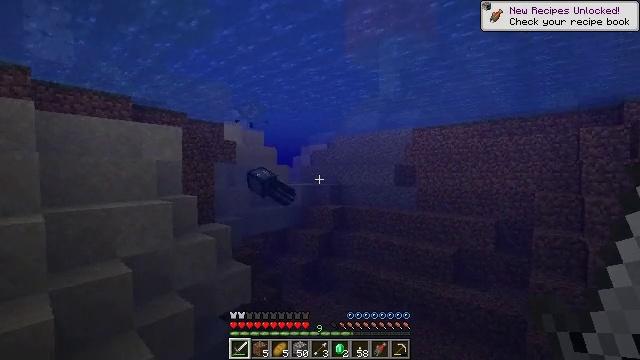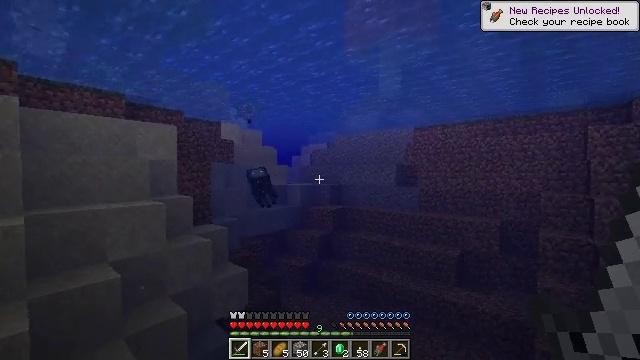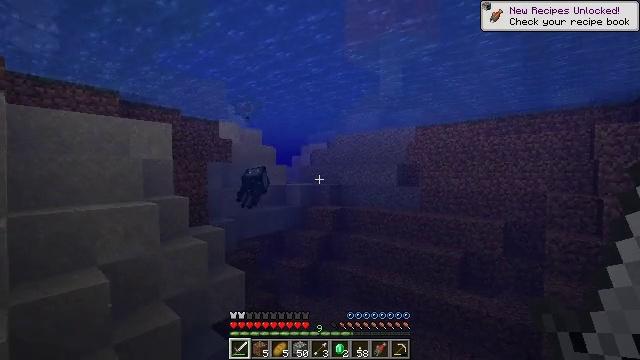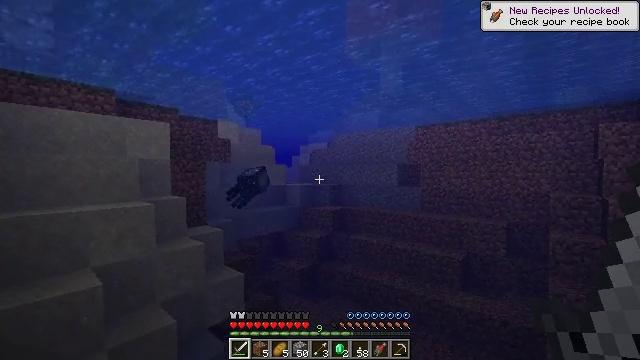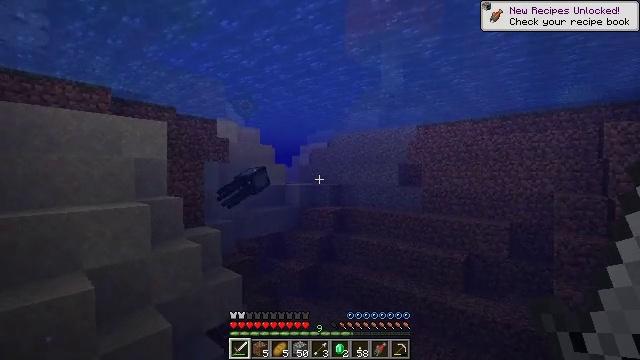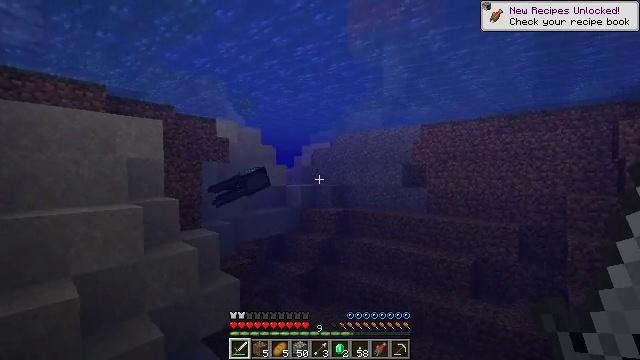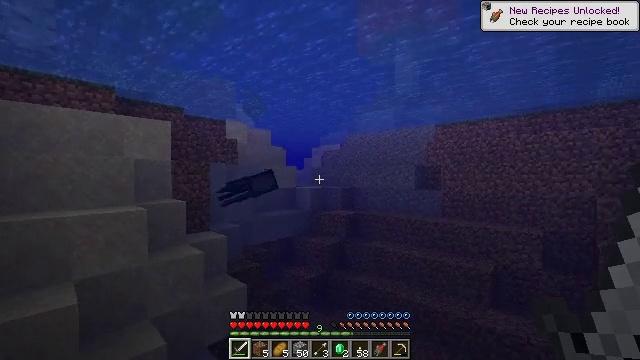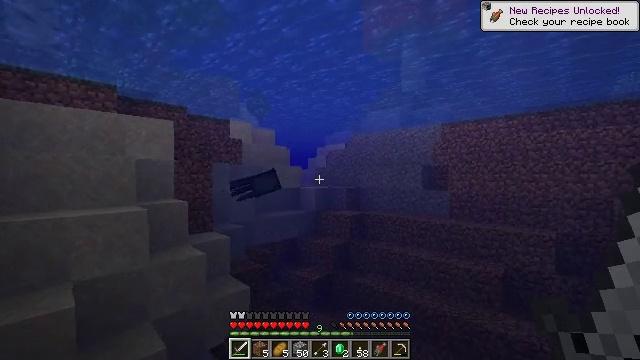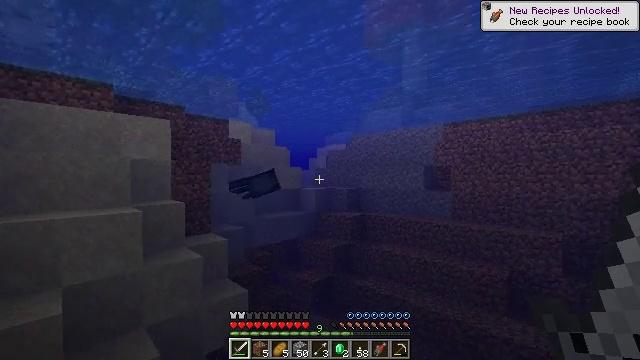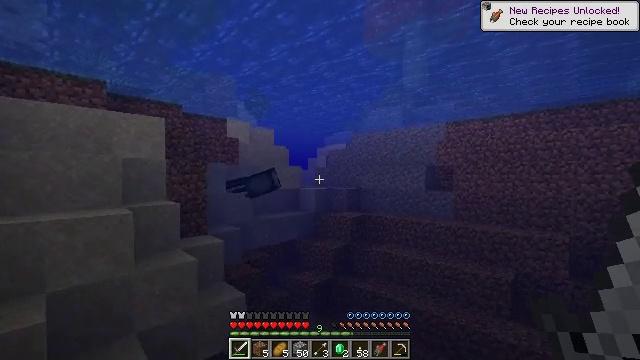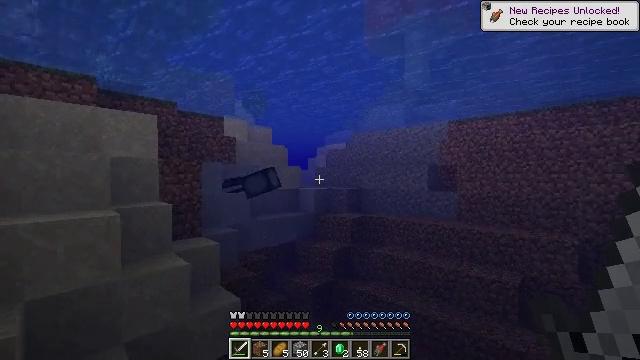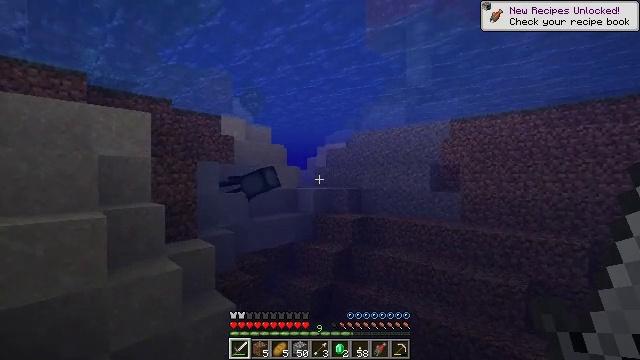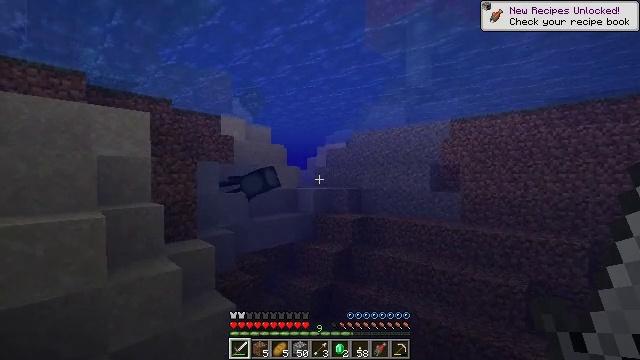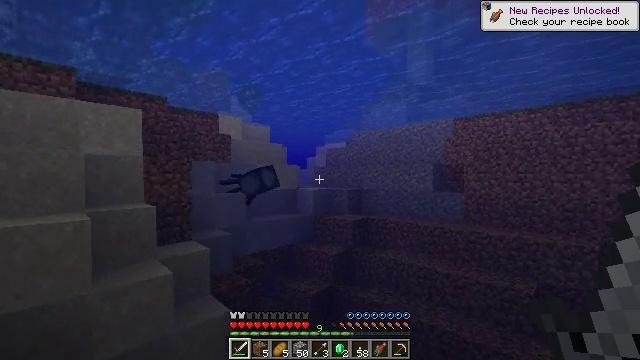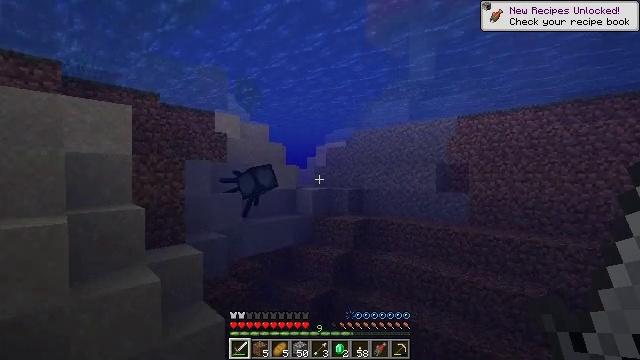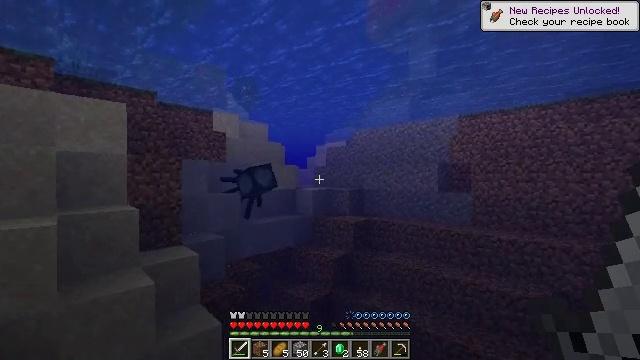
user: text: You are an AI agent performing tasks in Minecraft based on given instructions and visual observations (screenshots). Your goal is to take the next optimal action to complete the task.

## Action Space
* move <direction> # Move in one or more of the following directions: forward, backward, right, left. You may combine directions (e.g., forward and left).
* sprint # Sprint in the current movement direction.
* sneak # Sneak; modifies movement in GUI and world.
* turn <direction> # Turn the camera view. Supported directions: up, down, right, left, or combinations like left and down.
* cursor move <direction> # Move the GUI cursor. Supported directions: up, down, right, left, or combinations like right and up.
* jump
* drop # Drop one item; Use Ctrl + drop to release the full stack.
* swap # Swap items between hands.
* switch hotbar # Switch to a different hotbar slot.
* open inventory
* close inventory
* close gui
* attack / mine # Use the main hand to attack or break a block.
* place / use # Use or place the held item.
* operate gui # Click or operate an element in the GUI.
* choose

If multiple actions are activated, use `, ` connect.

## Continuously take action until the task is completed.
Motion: motion action
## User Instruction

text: Fish and kill the salmon.
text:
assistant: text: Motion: move forward
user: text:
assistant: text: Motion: move forward
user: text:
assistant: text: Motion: move forward
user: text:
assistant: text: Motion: move forward
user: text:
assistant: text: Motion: move forward
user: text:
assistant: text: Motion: move forward, turn left
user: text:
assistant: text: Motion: move forward, turn left
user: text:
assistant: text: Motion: move forward
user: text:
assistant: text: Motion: move forward
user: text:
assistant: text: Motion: move forward
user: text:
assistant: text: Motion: move forward
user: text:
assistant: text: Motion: move forward
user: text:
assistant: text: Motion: move forward
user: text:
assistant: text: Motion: move forward
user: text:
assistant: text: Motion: move forward
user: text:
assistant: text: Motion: move forward
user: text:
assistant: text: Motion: move forward
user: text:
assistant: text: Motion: move forward
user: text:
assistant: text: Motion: move forward
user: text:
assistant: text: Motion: move forward
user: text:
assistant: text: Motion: move forward
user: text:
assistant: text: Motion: move forward
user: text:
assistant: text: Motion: move forward
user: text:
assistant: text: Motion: move forward
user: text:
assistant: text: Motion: move forward
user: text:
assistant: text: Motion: move forward
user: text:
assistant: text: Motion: move forward
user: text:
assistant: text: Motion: move forward, jump
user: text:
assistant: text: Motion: move forward, jump
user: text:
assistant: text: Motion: move forward, jump